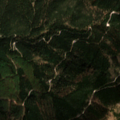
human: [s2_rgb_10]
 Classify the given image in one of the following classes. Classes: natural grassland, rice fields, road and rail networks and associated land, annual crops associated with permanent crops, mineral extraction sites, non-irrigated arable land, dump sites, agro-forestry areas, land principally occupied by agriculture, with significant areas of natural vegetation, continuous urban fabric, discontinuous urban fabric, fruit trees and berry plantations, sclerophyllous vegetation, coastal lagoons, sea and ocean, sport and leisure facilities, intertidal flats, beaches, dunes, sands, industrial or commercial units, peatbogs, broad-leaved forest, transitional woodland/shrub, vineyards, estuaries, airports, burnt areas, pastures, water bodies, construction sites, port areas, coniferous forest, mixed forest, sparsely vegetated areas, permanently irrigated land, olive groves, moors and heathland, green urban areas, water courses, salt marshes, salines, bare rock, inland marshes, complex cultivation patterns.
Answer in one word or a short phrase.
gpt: coniferous forest, mixed forest